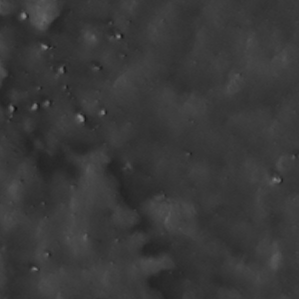
Label: non_frost